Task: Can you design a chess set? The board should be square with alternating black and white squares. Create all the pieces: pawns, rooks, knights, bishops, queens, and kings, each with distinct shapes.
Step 5445:
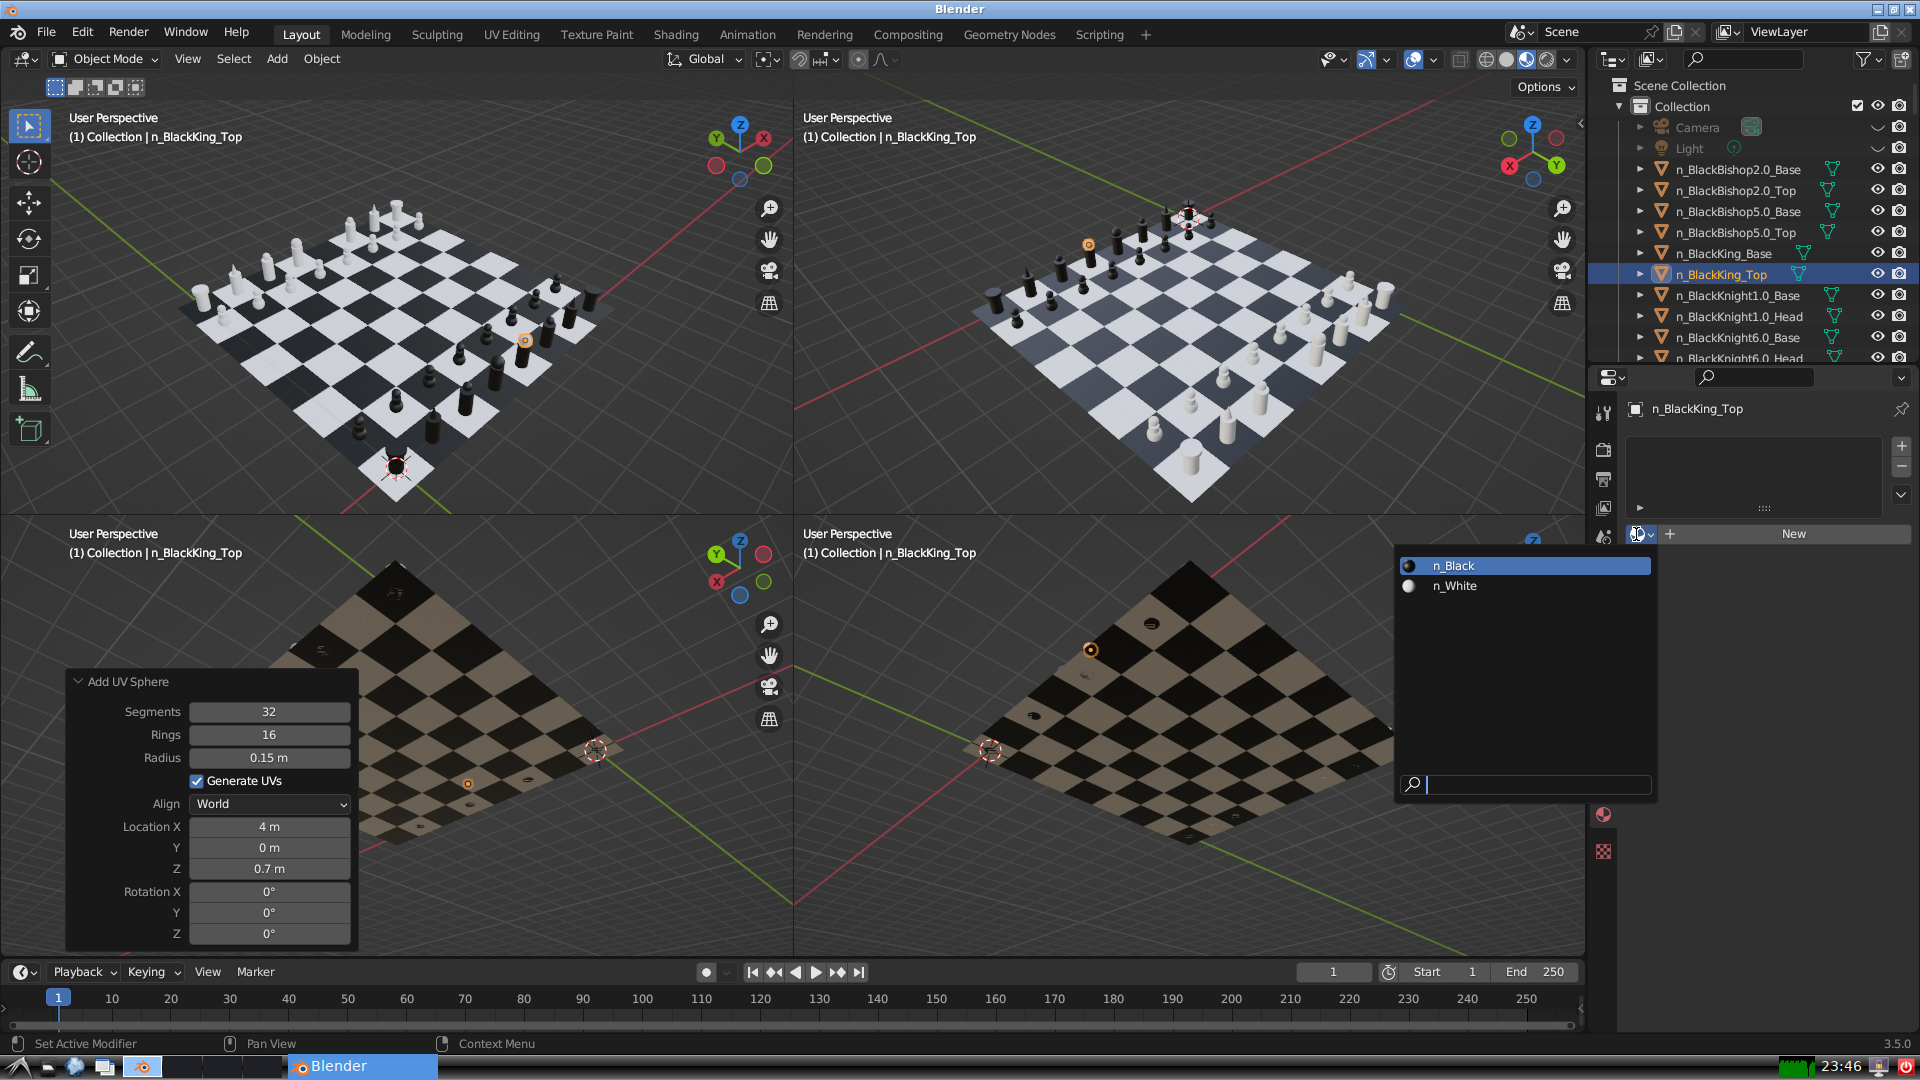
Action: input_text: n_Black